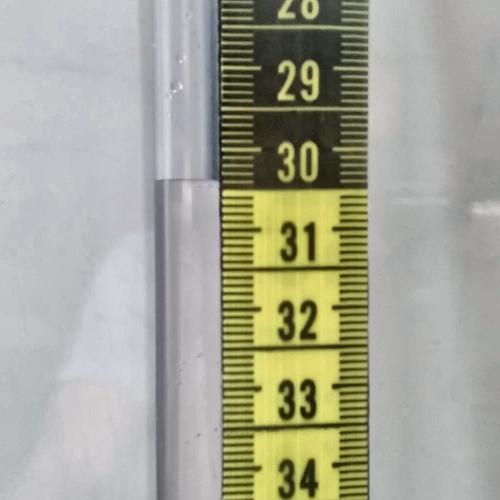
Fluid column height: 30.4 cm